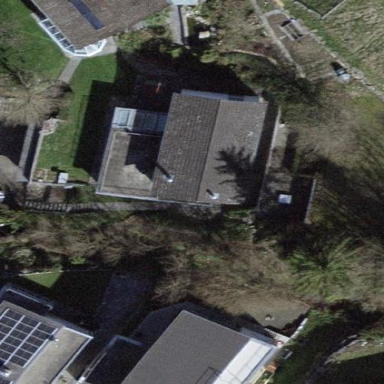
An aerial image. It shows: Building with flat roof.